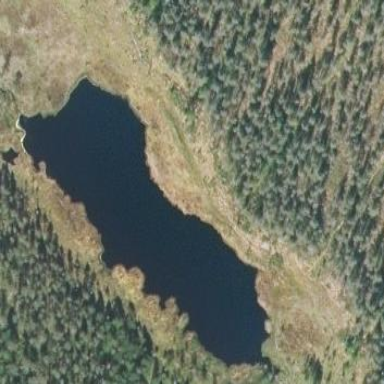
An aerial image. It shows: Beautiful lake surrounded by nature.